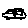
Label: car